Question: Working with C# on a Windows Phone 8.1 project, I'm using SQLite to store some remote connection data, like IP, Name and Port, for a remote control of MPC.
The XAML has a ListBox element and it should show in each item the connection IP, but instead it is showing the full namespace of it and no valid value.
I may not understood yet how databinding works with Windows Phone and any direction will be welcome. Below, classes and the XAML:
## Models.Connection.cs
'''
namespace RemotyMPC81.Models
{
class Connection
{
[PrimaryKey, AutoIncrement]
public int ID { get; set; }
private string _Host;
public string Host
{
get
{
return this._Host;
}
set
{
this._Host = value;
}
}
[MaxLength(20)]
public string Name { get; set; }
public string Port { get; set; }
public async static Task<ObservableCollection<Connection>> FetchAllAsList()
{
var rawList = await DatabaseManagement.ConnectionDb().Table<Connection>().ToListAsync();
ObservableCollection<Connection> connections = new ObservableCollection<Connection>();
foreach (Connection connection in rawList){
connections.Add(connection);
}
return connections;
}
public async static Task Insert(Connection connection)
{
await DatabaseManagement.Insert(connection);
}
}
}
'''
## Views.Connections.ListPage.xaml
'''
<Grid>
<ListView x:Name="LstConnection" HorizontalAlignment="Left" Height="486" Margin="10,84,0,0" VerticalAlignment="Top" Width="380" ItemsSource="{Binding}">
<ListViewItem>
<TextBlock Text="{Binding Path=Host, Mode=OneWay}" Width="380" Height="39"></TextBlock>
</ListViewItem>
</ListView>
</Grid>
'''
## Views.Connections.ListPage.cs
'''
/// <summary>
/// Invoked when this page is about to be displayed in a Frame.
/// </summary>
/// <param name="e">Event data that describes how this page was reached.
/// This parameter is typically used to configure the page.</param>
protected override async void OnNavigatedTo(NavigationEventArgs e)
{
ObservableCollection<Connection> connections = await Connection.FetchAllAsList();
LstConnection.ItemsSource = from conn in connections select conn;
}
'''

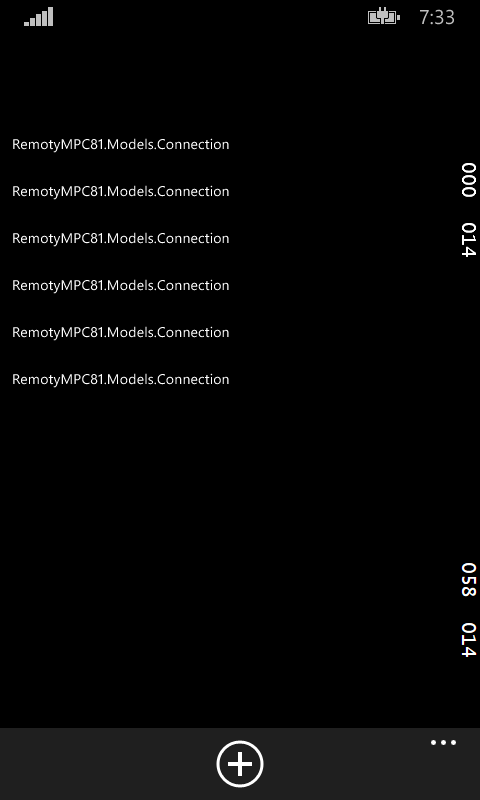
Answer: You placed a directly in your ListBox. What you actually wanted to do was to set the
'''
<ListView ...>
<ListView.ItemsTemplate>
<DataTemplate>
<TextBlock ... />
</DataTemplate>
</ListView.ItemsTemplate>
</ListView>
'''